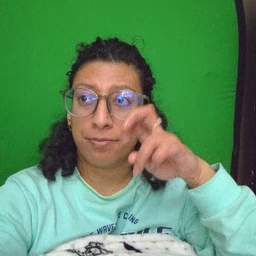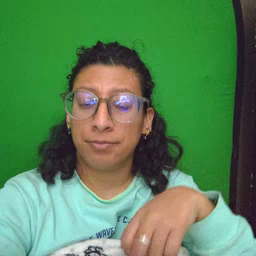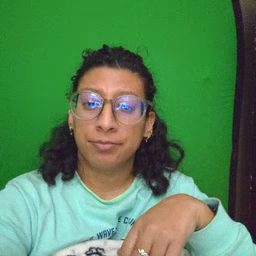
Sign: jump